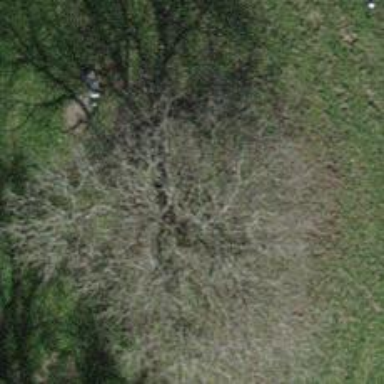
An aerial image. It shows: Broadleaved tree with lush leaves.